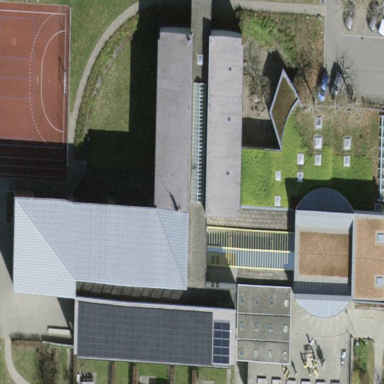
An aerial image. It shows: School building.